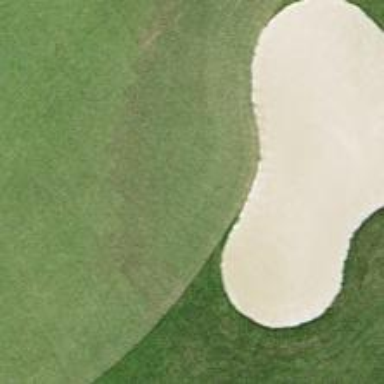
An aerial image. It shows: Bunker filled with sand on golf course.